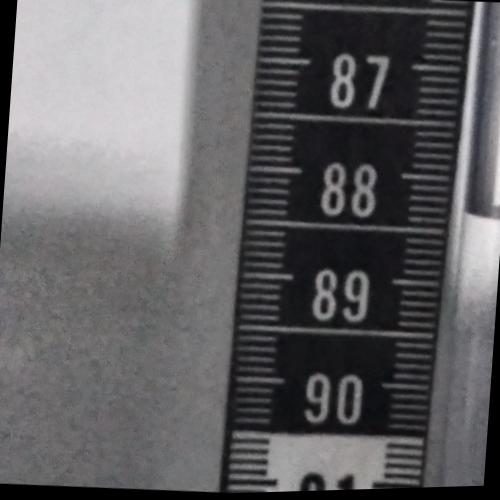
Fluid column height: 88.3 cm